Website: apple
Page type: payment
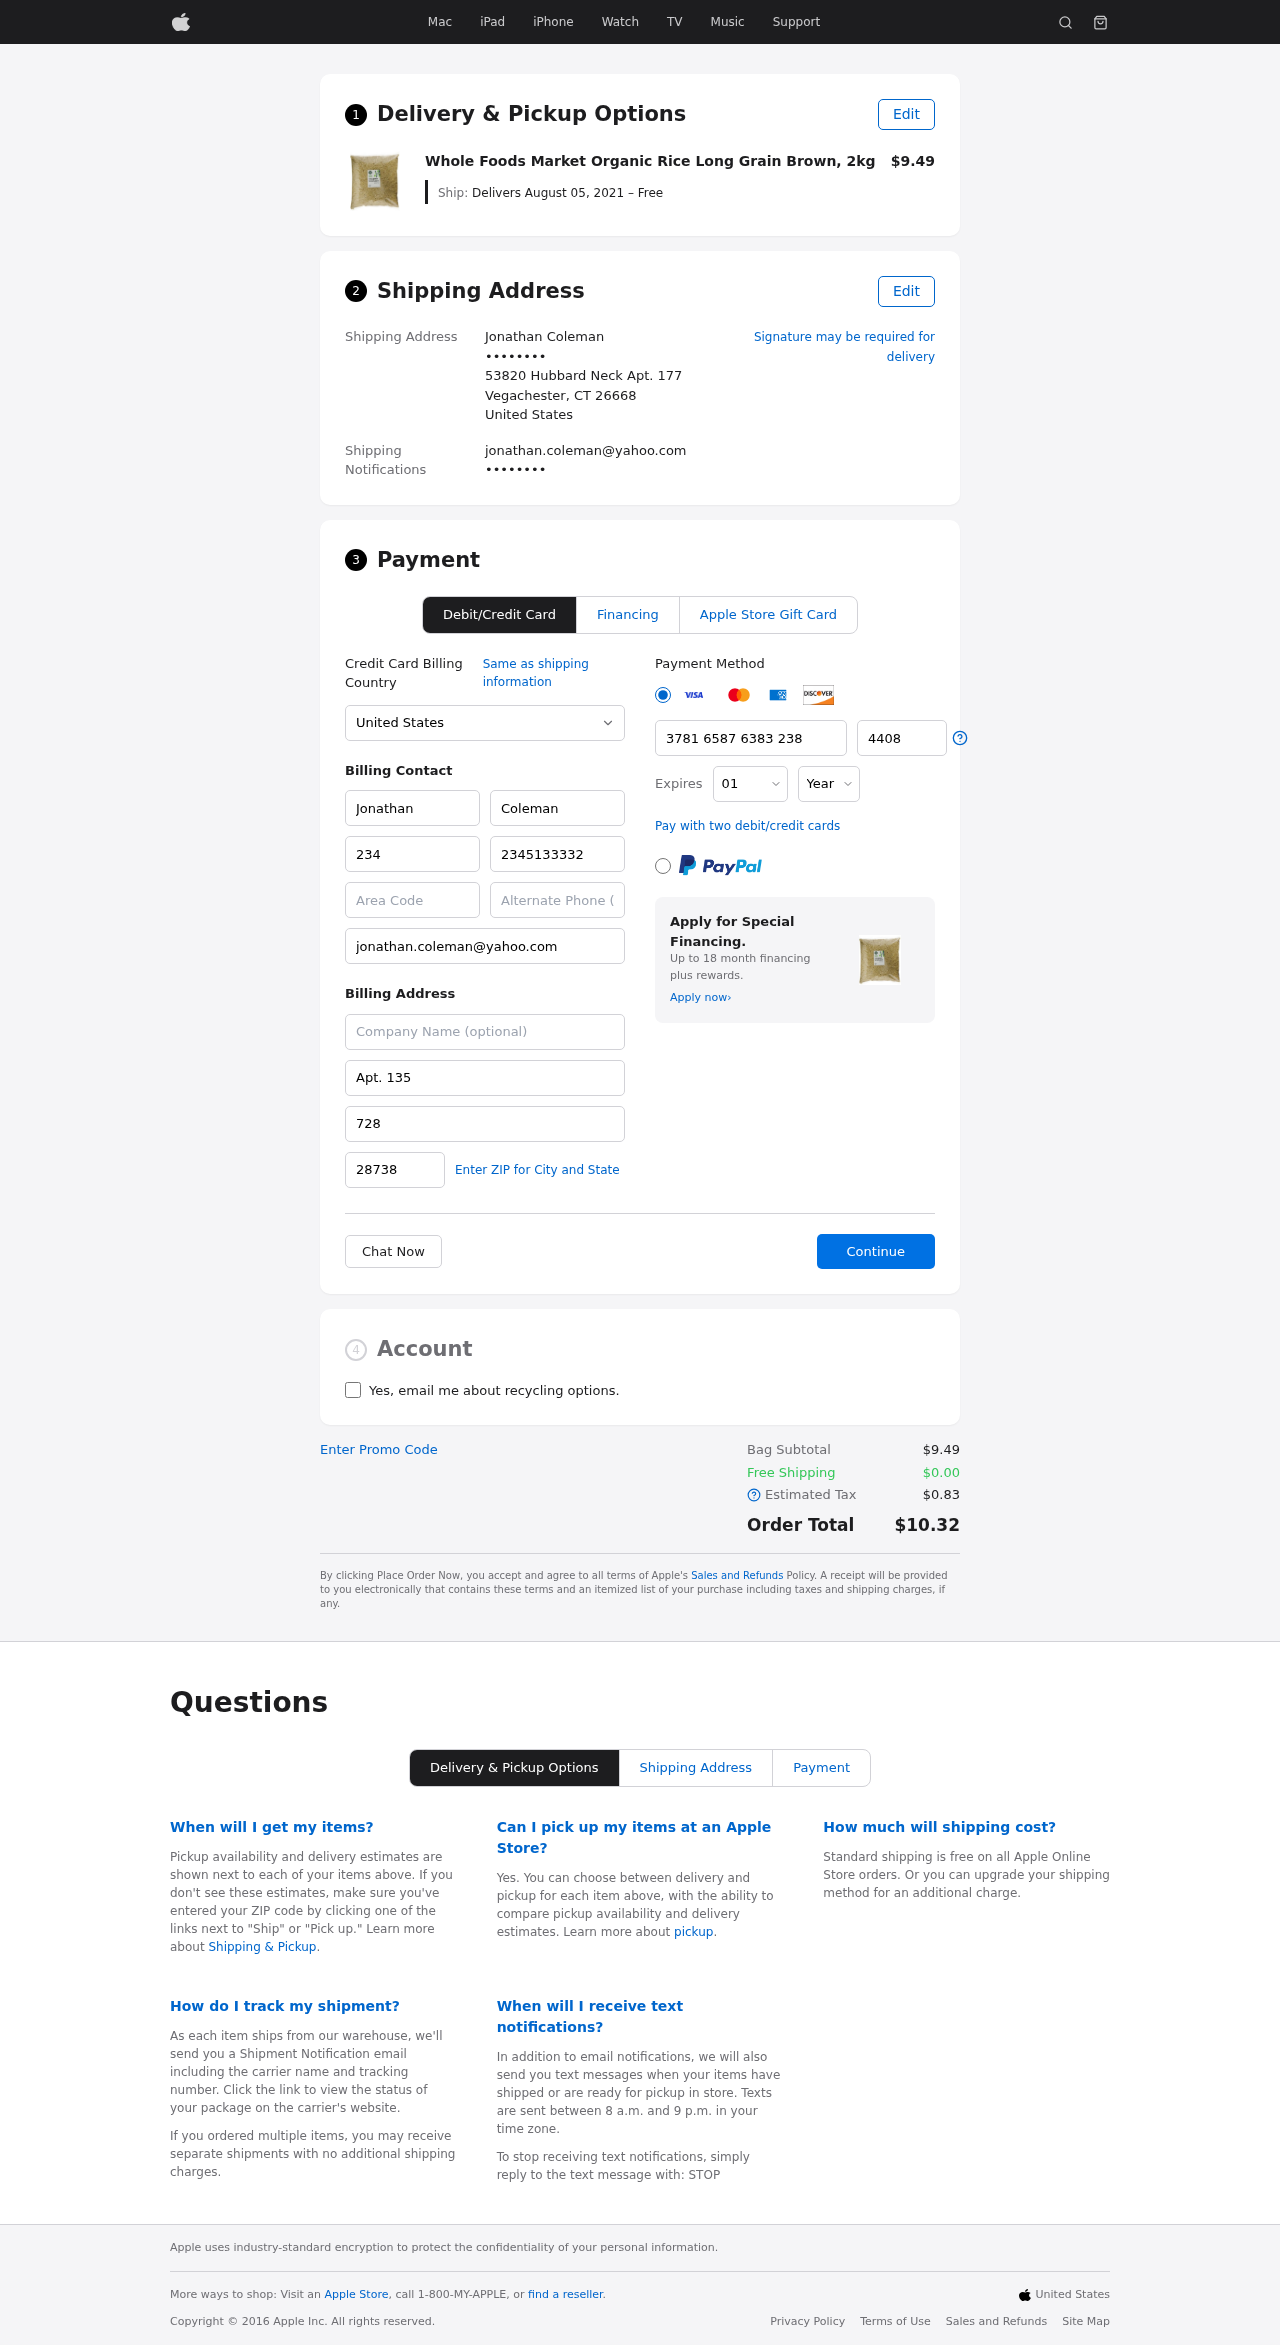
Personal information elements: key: PII_CARD_CVV
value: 4408
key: PII_CARD_EXPIRY_MONTH
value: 01
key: PII_CARD_EXPIRY_YEAR
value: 27
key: PII_CARD_NUMBER
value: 3781 6587 6383 238
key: PII_CITY_STATE_ZIP
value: Vegachester, CT 26668
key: PII_COUNTRY
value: United States
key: PII_EMAIL
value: jonathan.coleman@yahoo.com
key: PII_EMAIL2
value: jonathan.coleman@yahoo.com
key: PII_FIRSTNAME
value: Jonathan
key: PII_FULLNAME
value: Jonathan Coleman
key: PII_LASTNAME
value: Coleman
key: PII_PHONE3
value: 2345133332
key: PII_PHONE_AREA
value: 234
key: PII_POSTCODE2
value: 28738
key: PII_SECURITY_CODE
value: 728
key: PII_STREET
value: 53820 Hubbard Neck Apt. 177
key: PII_STREET2
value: Apt. 135
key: PII_PHONE
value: ••••••••
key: PII_PHONE2
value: ••••••••
Product elements: key: PRODUCT1_NAME
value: Whole Foods Market Organic Rice Long Grain Brown, 2kg
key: PRODUCT1_PRICE
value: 9.49
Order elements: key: ORDER_DELIVERY_DATE
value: Delivers August 05, 2021 – Free
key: ORDER_SUBTOTAL
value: $9.49
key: ORDER_SHIPPING_COST
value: $0.00
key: ORDER_TAX
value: $0.83
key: ORDER_TOTAL
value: $10.32